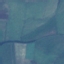
Land use / land cover: Pasture